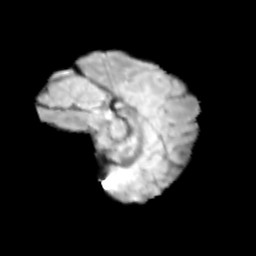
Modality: T2w
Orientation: sagittal
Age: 10
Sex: female
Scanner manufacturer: siemens
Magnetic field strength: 3 T
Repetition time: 3.8 s
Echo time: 0.07 s